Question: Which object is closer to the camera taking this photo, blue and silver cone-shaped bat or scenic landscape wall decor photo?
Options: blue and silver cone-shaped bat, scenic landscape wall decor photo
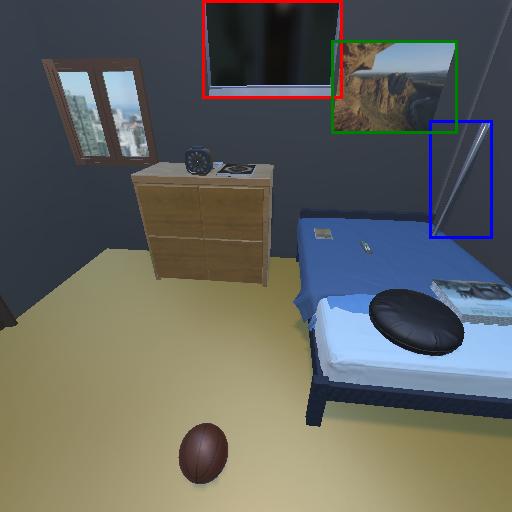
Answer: blue and silver cone-shaped bat